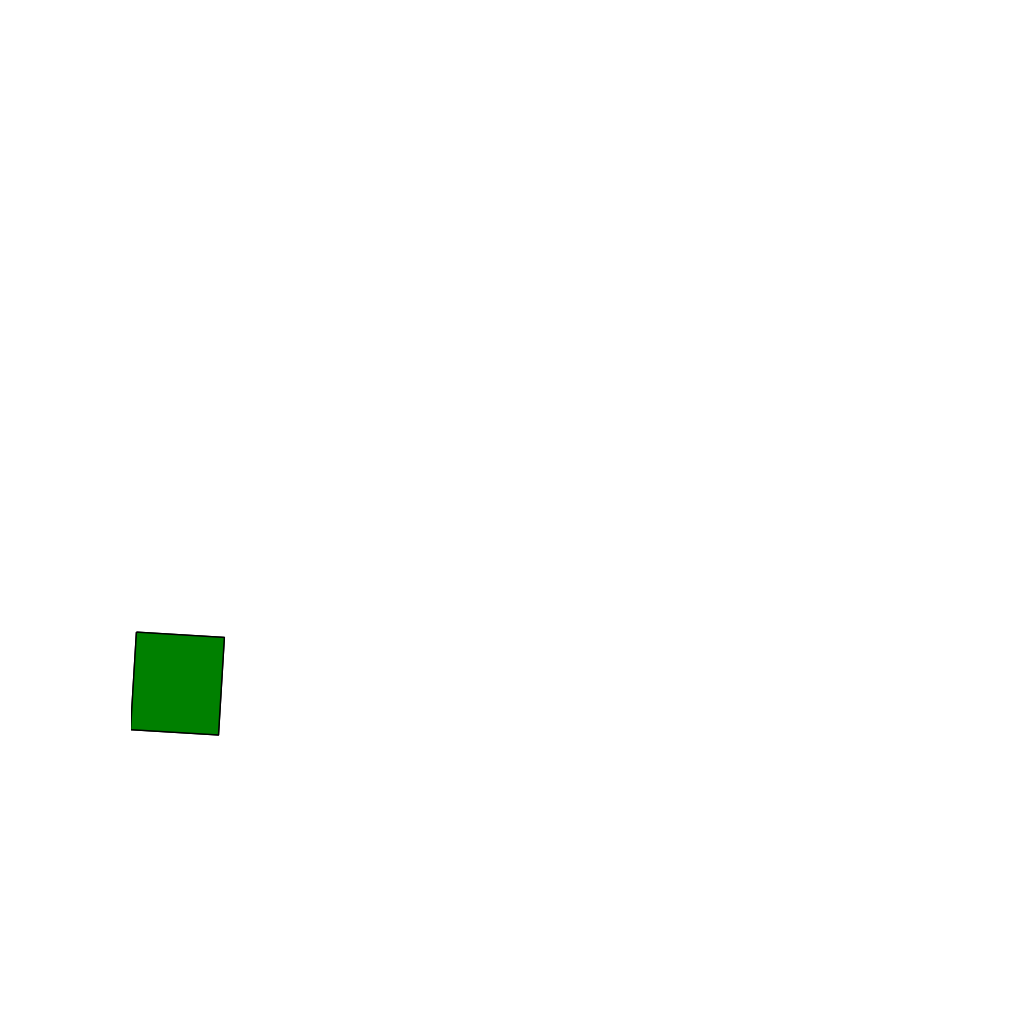
Tags: overhead vector_map, density_5, Park, 1.0 km²